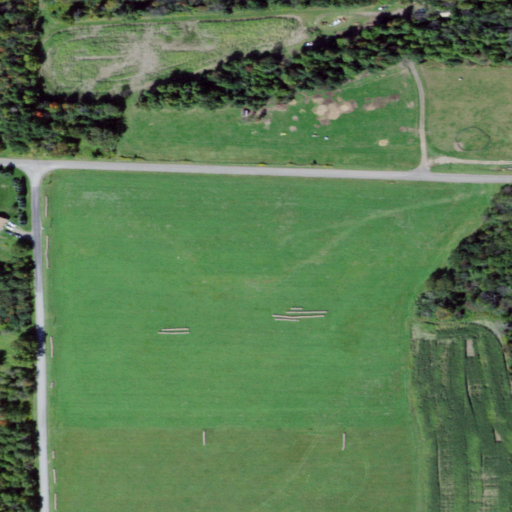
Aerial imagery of mountain in New York named Kinner Hill containing pasture, open development, deciduous forest, and mixed forest